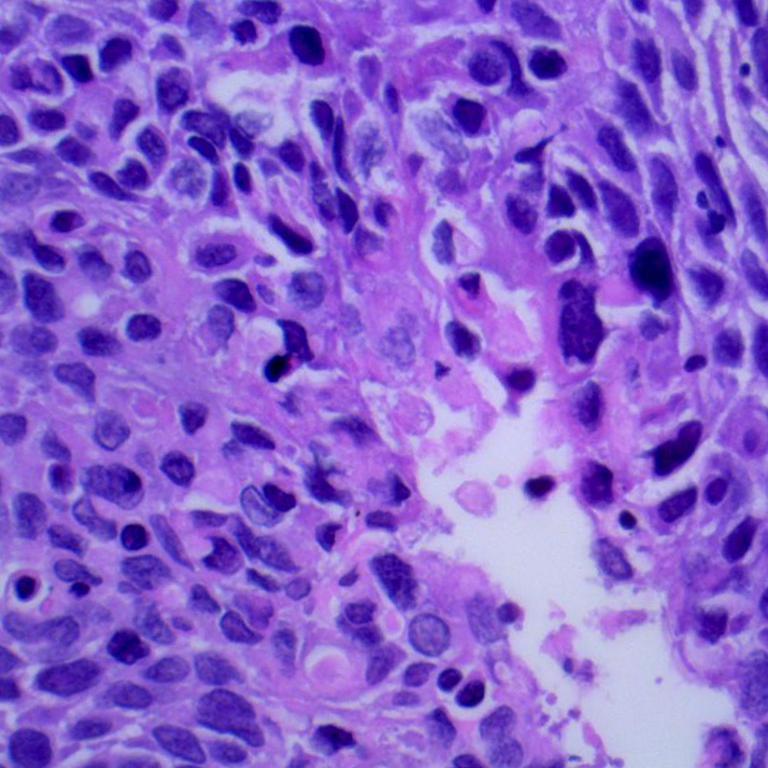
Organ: lung
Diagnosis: squamous carcinomas